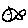
Label: fish